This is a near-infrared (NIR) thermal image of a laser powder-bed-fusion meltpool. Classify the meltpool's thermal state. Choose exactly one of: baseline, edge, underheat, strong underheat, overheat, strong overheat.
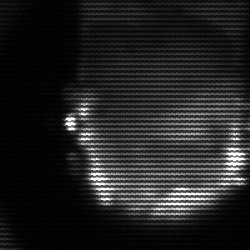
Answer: baseline